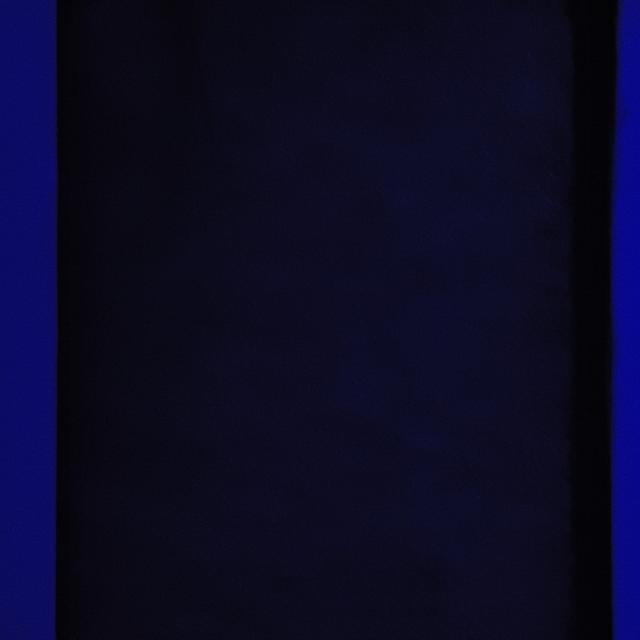
Healthy canine skin — no visible lesions, inflammation, or abnormalities. The skin and coat appear normal.